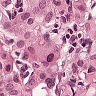
Metastatic tissue present: yes